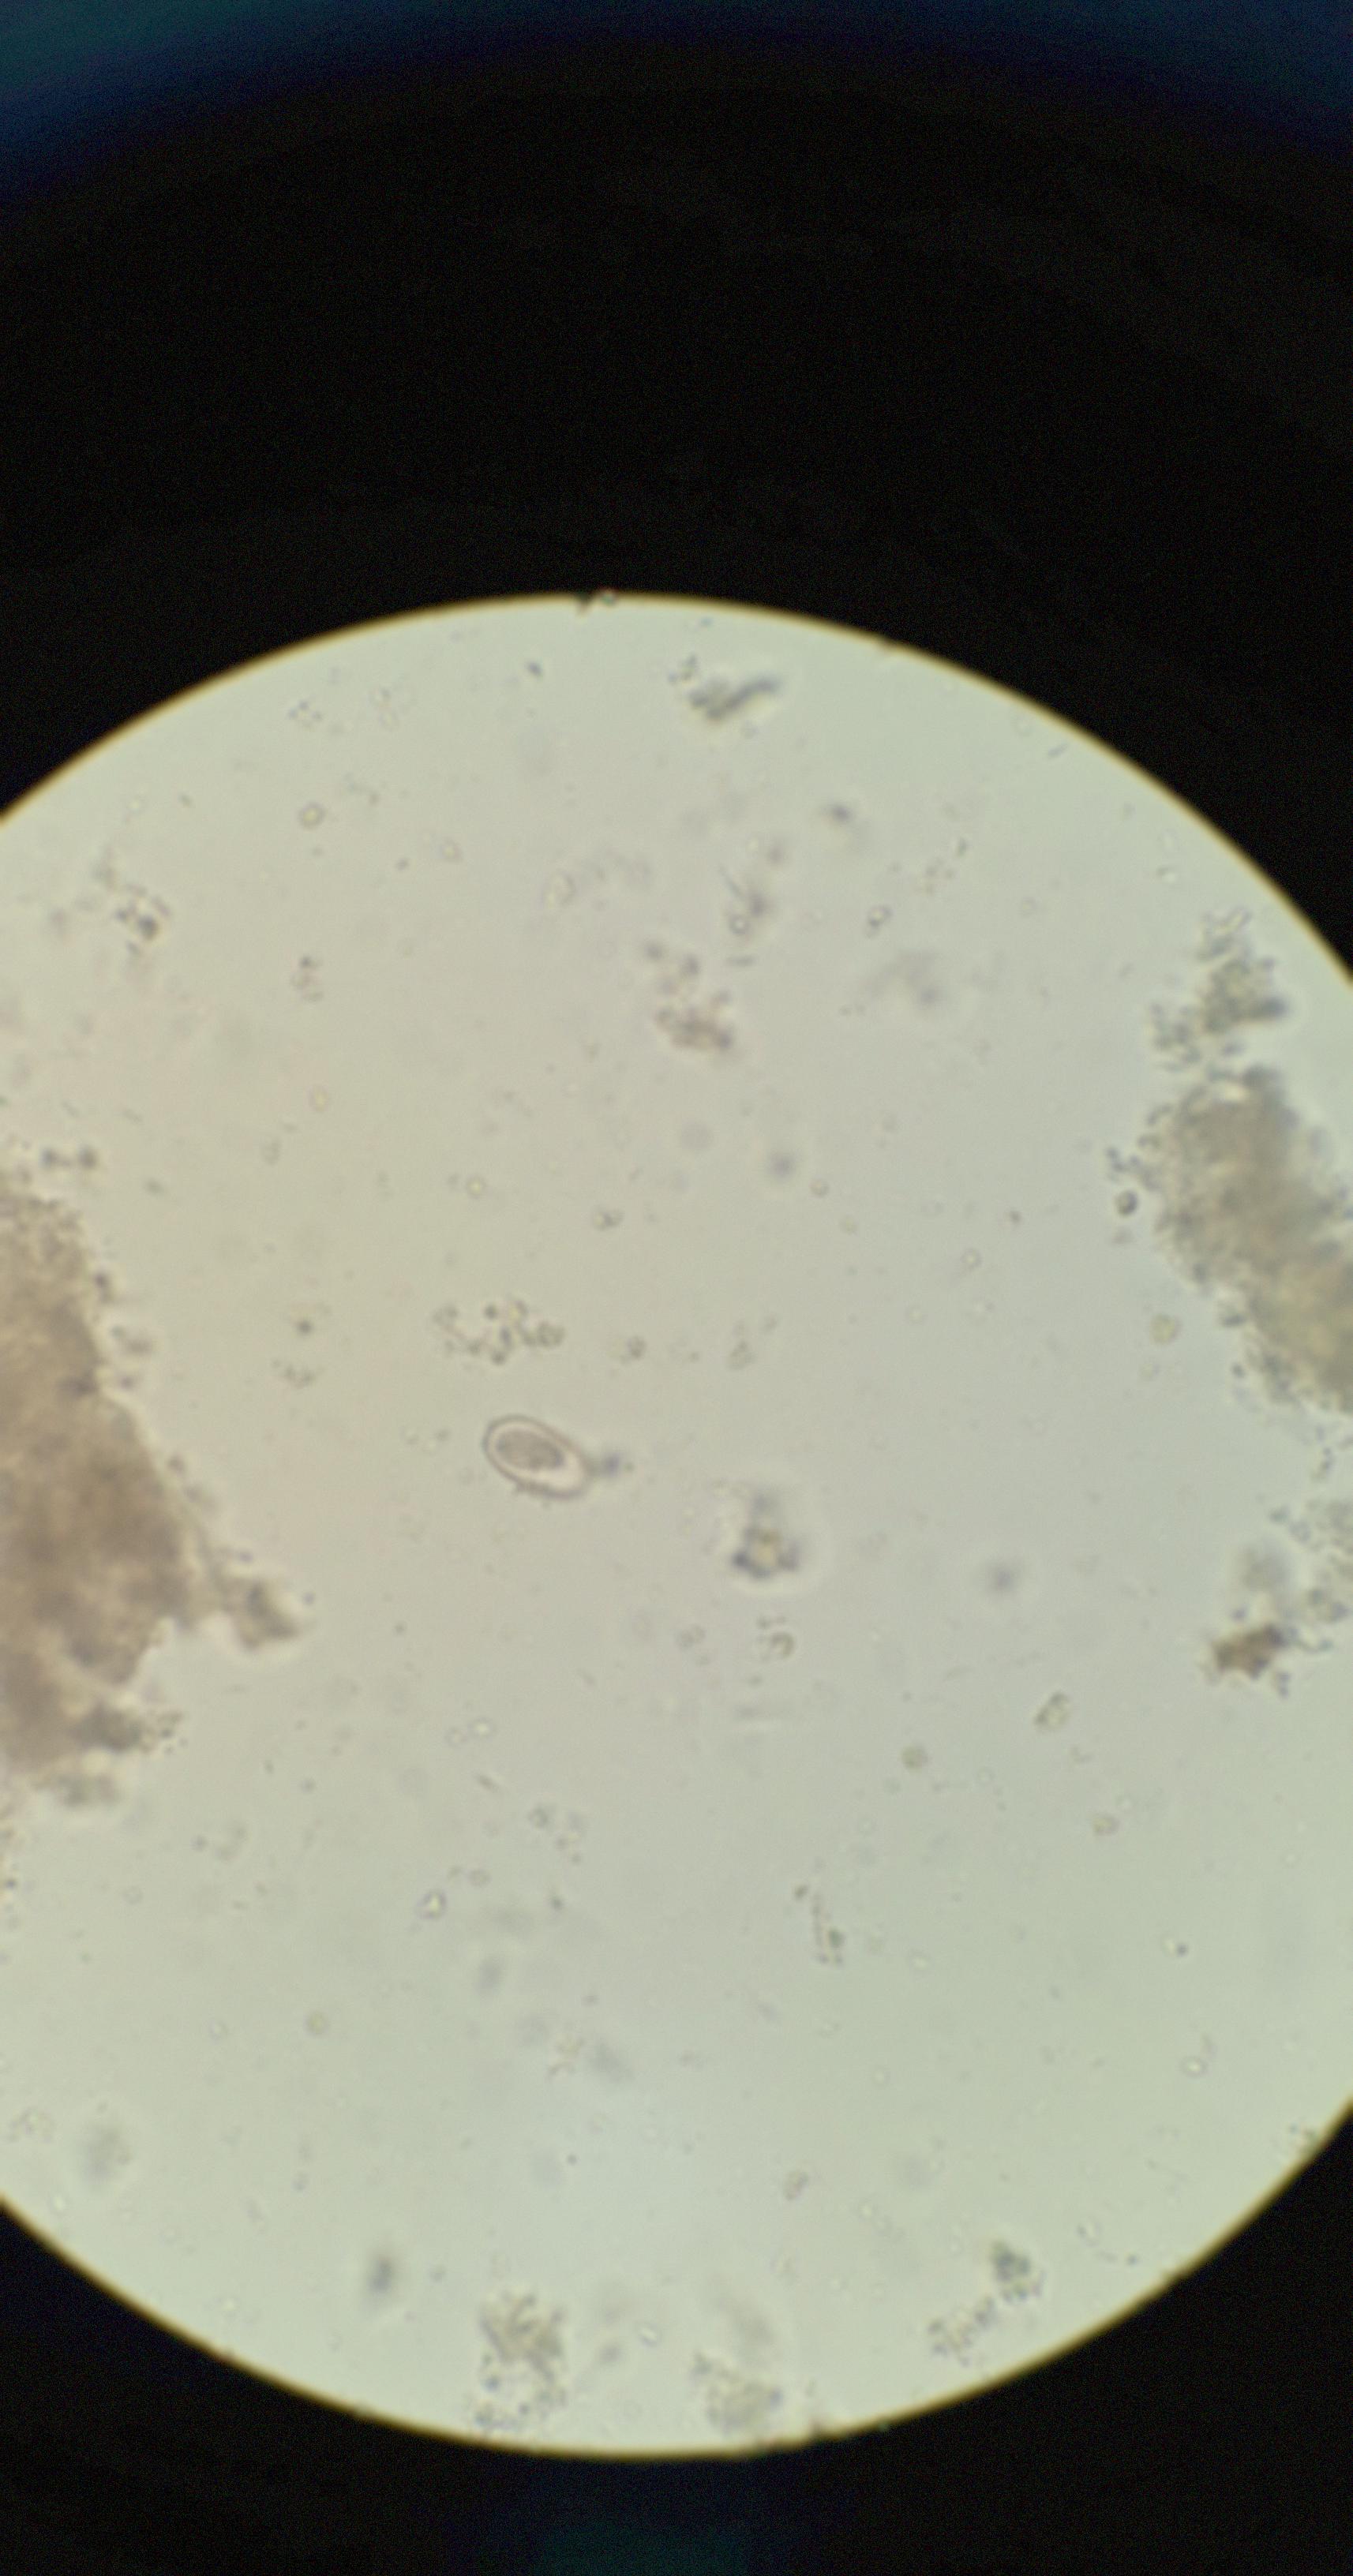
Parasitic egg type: Capillaria philippinensis